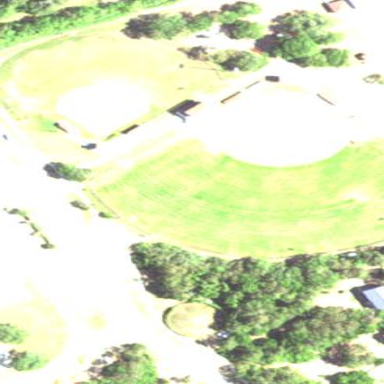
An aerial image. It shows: Baseball pitch for leisure and sports activities.